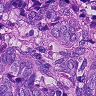
Metastatic tissue present: yes